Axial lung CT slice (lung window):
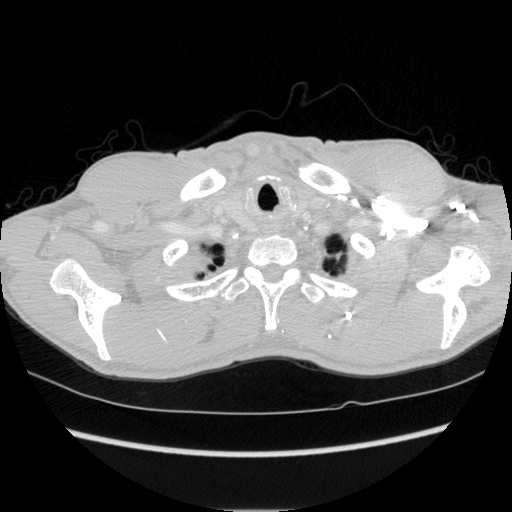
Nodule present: no